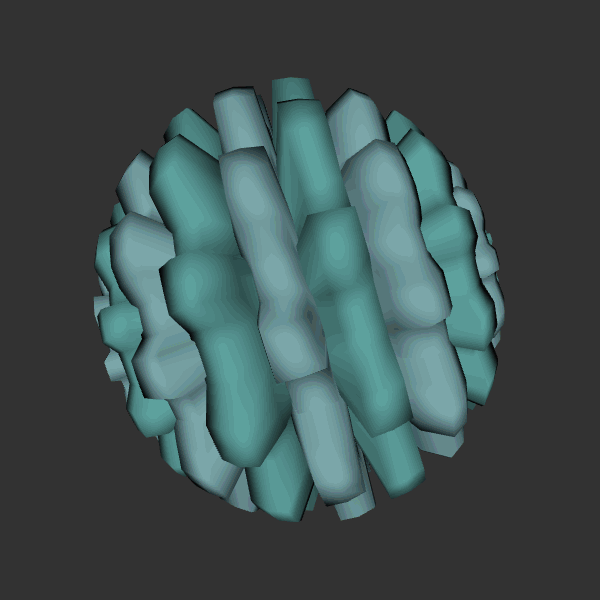
Background: dark